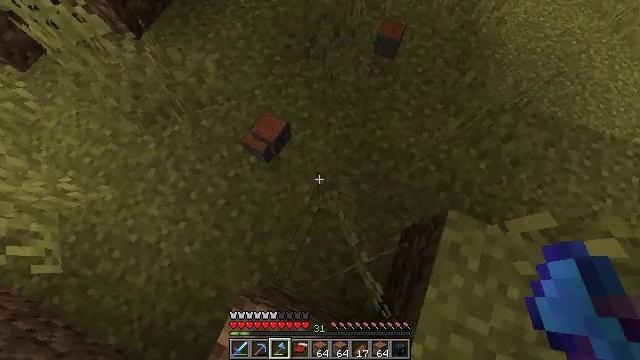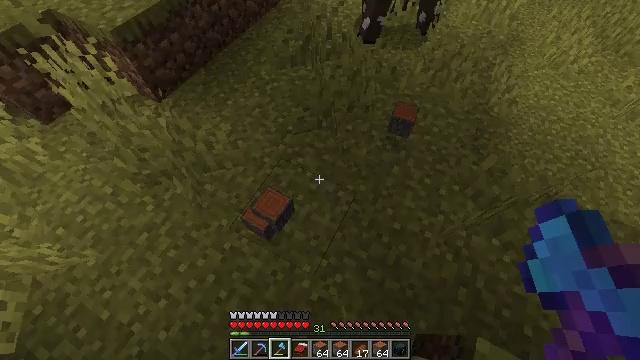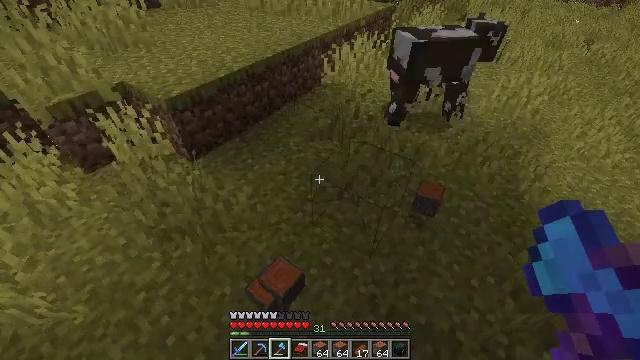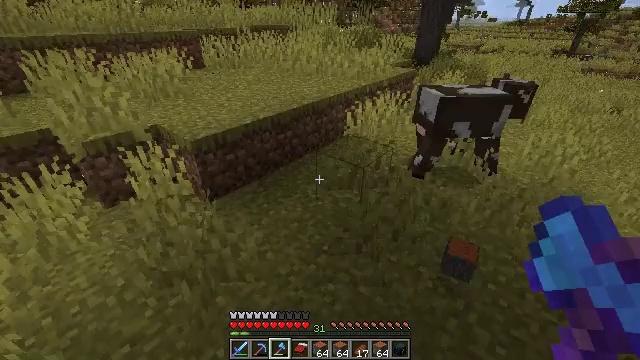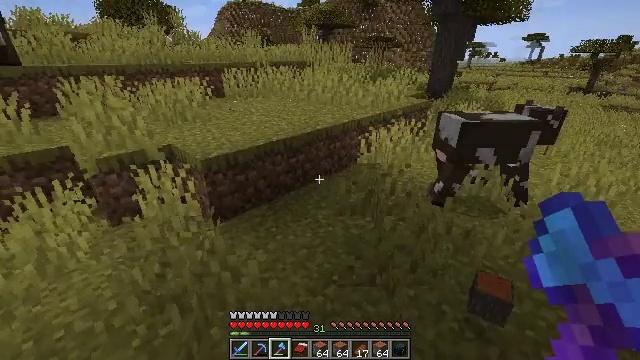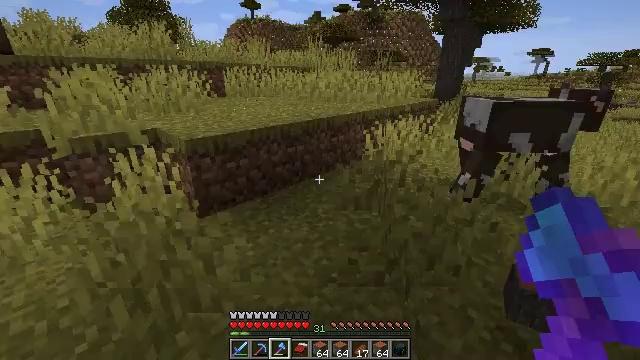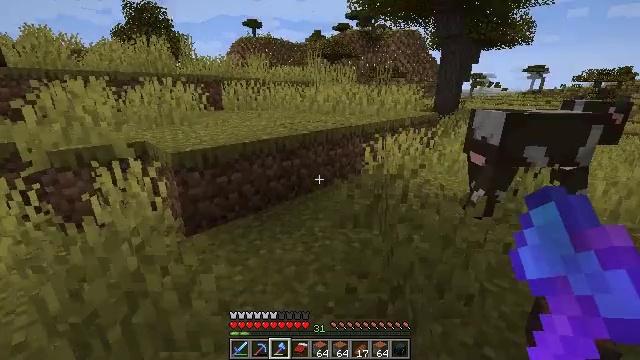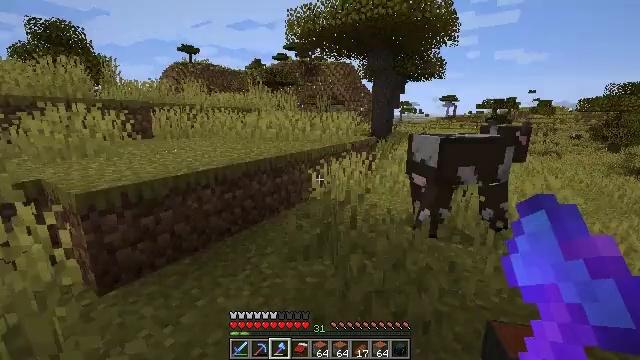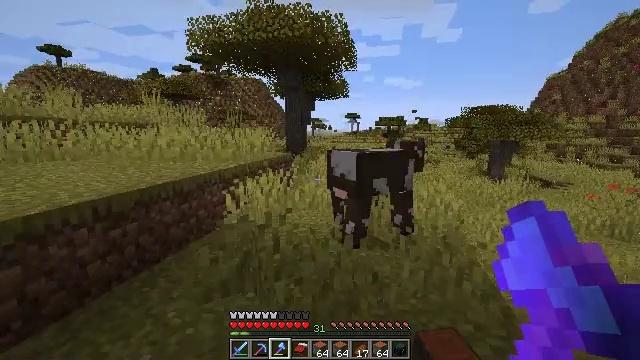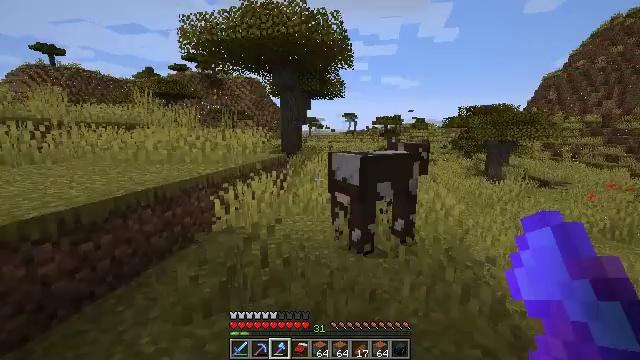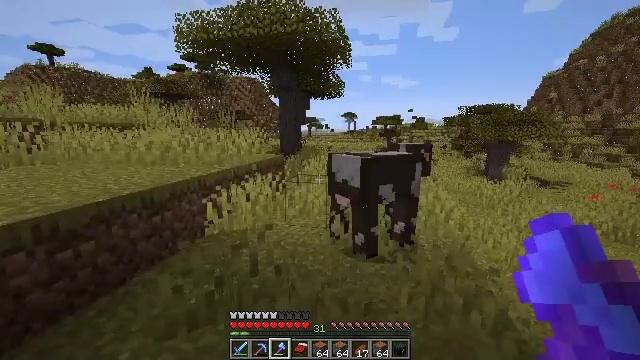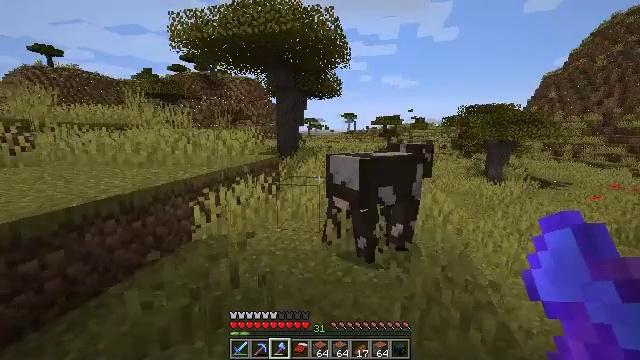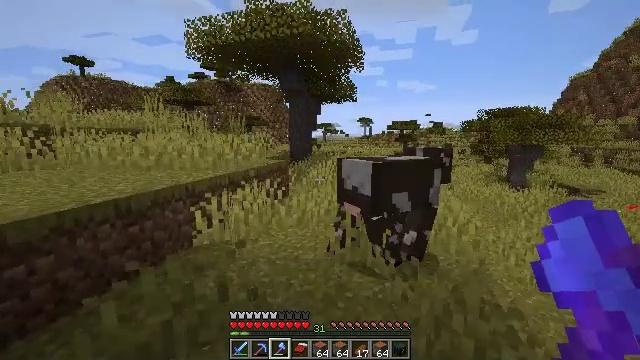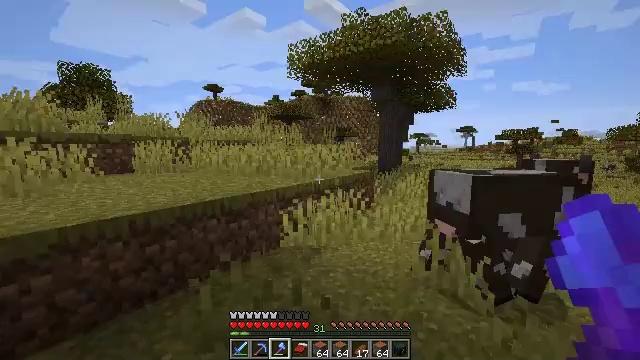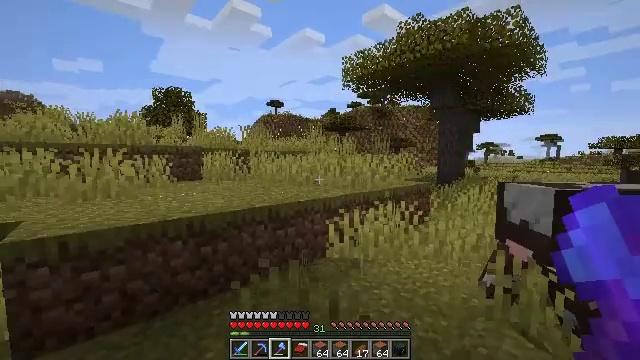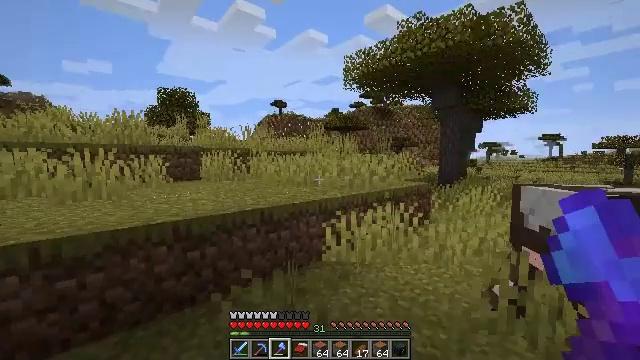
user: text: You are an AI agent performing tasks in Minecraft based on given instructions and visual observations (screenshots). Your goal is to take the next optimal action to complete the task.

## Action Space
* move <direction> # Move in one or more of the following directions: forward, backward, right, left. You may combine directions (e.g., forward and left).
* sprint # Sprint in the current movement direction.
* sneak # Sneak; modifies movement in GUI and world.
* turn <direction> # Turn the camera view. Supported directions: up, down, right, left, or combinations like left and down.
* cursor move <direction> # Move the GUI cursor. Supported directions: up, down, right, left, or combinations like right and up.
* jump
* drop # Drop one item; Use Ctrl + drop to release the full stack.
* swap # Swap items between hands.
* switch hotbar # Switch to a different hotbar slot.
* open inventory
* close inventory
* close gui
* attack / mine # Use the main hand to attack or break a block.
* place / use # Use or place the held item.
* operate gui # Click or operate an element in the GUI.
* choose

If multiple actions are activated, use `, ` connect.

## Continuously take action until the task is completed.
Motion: motion action
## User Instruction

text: Break the acacia log from the tree.
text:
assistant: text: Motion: move forward, turn left and up
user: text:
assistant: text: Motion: move forward, turn left and up
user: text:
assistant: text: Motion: move forward, turn left and up
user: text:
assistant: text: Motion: move forward, turn left and up
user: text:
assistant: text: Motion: move forward, turn left and up
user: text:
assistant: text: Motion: move forward, turn up
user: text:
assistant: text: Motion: move forward, turn right and up
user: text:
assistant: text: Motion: move forward and move right, turn right and up
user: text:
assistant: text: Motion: move forward and move right
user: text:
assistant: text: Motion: move forward and move right
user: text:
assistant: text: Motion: move forward and move right
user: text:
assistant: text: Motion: move forward and move right, turn left
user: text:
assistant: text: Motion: move forward and move right, turn left and up
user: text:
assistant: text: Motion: move forward, sprint, turn left and up
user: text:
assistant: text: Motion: move forward, sprint
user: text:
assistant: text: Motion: move forward, sprint
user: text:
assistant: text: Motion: move forward, sprint, turn up
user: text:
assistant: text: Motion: move forward, sprint, turn right and up
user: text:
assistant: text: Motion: move forward, sprint, turn right and up
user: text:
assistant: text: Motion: move forward, sprint, turn right
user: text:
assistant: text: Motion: move forward, sprint
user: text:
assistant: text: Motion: move forward, sprint, jump
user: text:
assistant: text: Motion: move forward, sprint, jump
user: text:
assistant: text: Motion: move forward, sprint, jump
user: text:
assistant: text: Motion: move forward, sprint, jump
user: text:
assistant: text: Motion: move forward, sprint, jump
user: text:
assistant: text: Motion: move forward, sprint, jump
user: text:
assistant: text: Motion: move forward, sprint
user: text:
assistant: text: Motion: move forward, sprint, turn right
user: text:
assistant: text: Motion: move forward, sprint, turn right and down